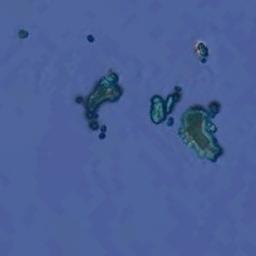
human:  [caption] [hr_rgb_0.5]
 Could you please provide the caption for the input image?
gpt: The archipelago with some islands of different sizes is surrounded by light blue waters .

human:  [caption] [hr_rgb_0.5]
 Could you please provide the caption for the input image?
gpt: A group of green islands on the blue sea .

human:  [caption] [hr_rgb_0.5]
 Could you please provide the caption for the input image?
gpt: There are many islands of different shapes .

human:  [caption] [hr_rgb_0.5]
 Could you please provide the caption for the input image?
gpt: The islands are not large .

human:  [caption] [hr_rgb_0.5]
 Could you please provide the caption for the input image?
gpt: There are several green islands on a blue sea .